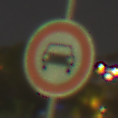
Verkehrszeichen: VerbotKraftwagen
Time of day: Night
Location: Outdoor (Urban)
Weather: PartlyCloudy
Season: NotSpecified
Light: Artificial